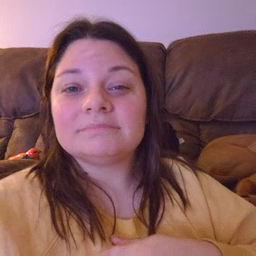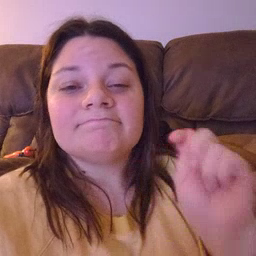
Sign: potty